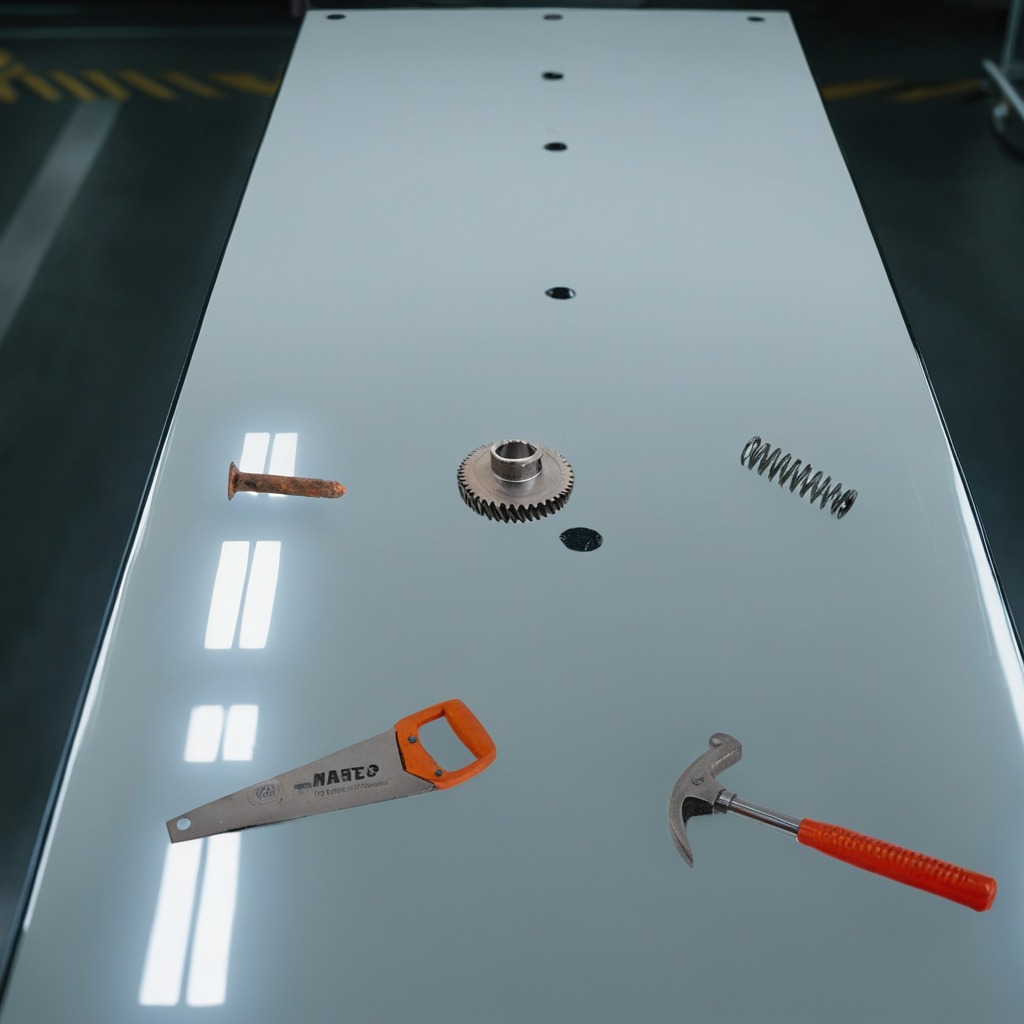
A gear with teeth, a hammer, an iron nail, a coiled metal spring, and a handheld metal saw are lying on a high-gloss table in a ship maintenance bay industrial lighting.